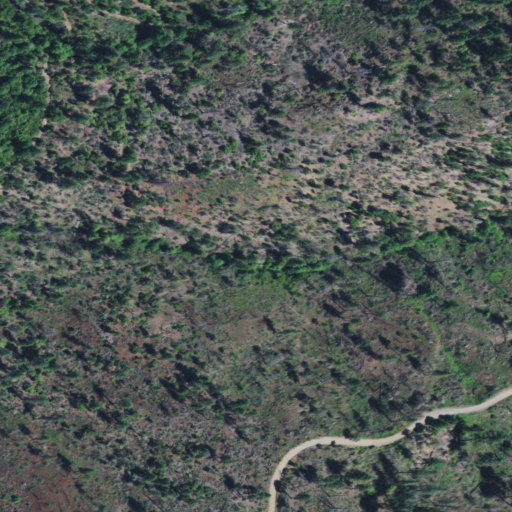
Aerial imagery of valley in Oregon named Five Finger Gulch containing shrub, medium intensity development, low intensity development, open development, and evergreen forest